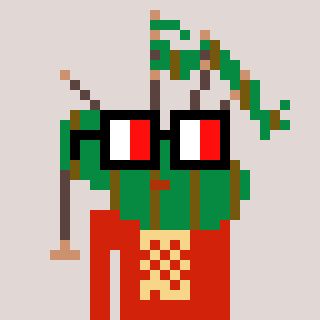
a pixel art character with square glasses with black frames and red eyes, a bagpipe-shaped head and a red-colored body on a warm background